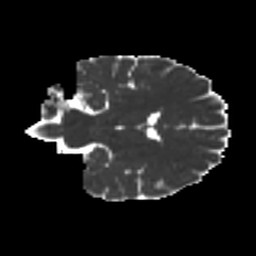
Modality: MD
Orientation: coronal
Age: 26
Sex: male
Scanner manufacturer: ge
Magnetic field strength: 3 T
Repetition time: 7.8 s
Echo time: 0.0608 s